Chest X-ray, AP view. Patient: 63 years old, sex M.
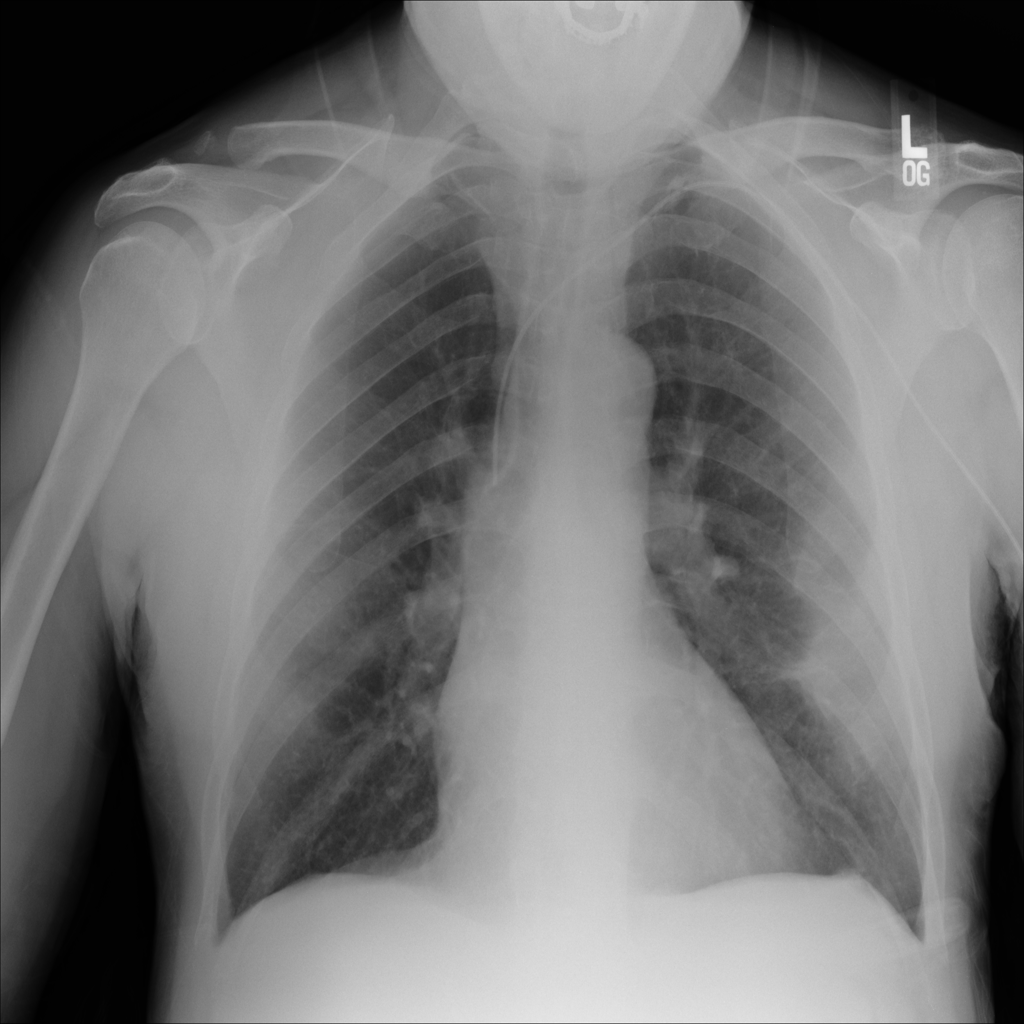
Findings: Mass